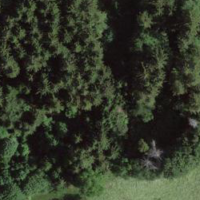
EUNIS habitat code: 43
Species observed at this site:
Sylvia atricapilla
Rana temporaria